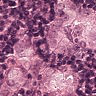
Metastatic tissue present: yes